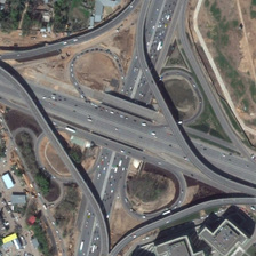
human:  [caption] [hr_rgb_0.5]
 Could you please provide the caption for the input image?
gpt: There are many roads arranged at intersections.

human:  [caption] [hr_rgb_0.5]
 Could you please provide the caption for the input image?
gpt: There are many roads lined up at the intersection.

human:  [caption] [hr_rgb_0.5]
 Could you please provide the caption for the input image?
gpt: There are many intersecting roads.

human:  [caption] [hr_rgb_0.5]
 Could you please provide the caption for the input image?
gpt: There are many streets crisscrossing.

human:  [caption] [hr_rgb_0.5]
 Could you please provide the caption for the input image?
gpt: There are many roads arranged horizontally.